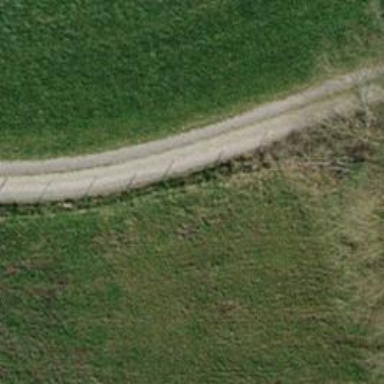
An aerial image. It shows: Gravel track with grade3 tracktype.